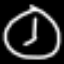
Label: clock